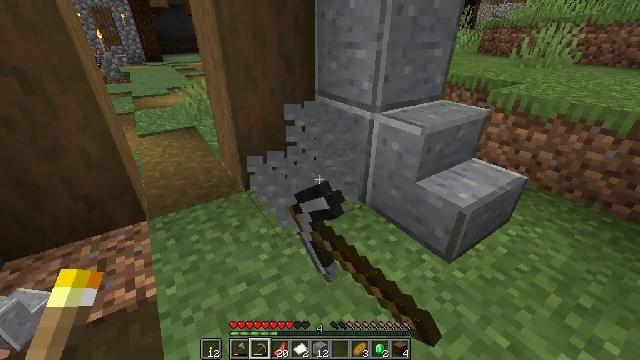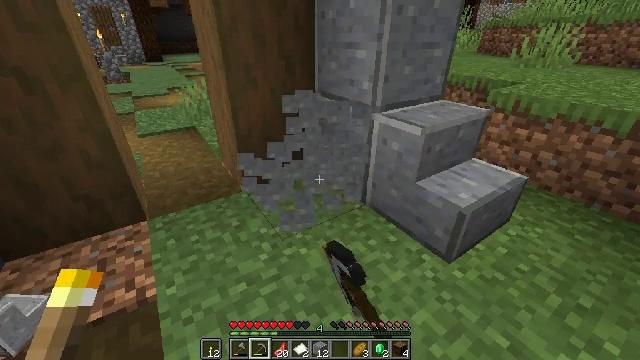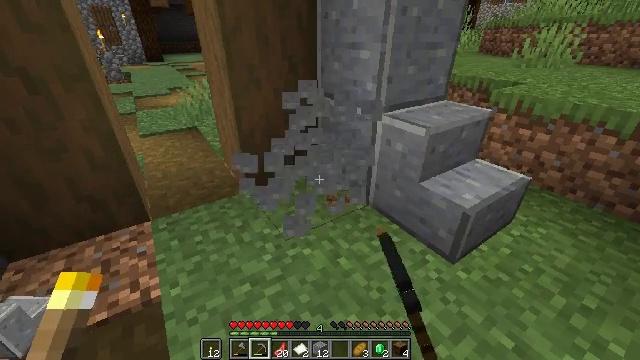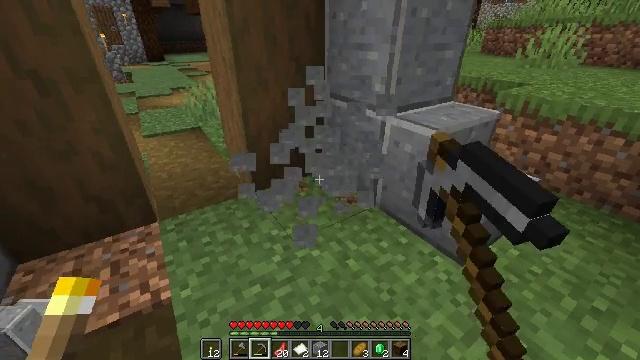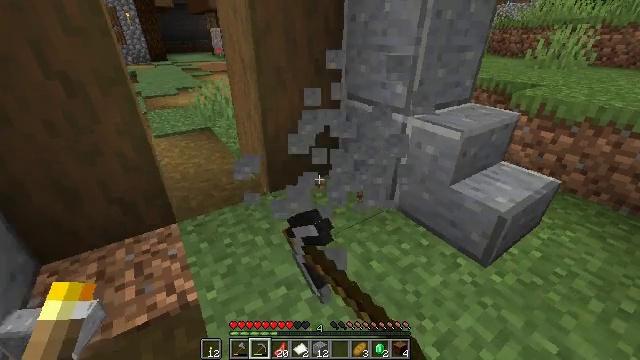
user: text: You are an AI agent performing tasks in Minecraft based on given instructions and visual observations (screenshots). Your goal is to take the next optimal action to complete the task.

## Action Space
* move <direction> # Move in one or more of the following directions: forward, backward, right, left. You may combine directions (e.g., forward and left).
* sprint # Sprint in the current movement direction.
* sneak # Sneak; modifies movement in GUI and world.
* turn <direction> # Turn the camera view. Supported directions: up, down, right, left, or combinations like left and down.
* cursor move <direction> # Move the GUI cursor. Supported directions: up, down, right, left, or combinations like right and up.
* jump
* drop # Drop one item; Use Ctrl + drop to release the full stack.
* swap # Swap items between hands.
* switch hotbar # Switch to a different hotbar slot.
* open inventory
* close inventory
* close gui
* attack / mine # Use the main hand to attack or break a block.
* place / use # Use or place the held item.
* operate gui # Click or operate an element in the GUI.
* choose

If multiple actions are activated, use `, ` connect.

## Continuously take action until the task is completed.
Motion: motion action
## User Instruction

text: Collect the polished andesite stairs.
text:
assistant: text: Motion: attack / mine
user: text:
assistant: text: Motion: move left, attack / mine
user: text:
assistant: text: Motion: move left, attack / mine
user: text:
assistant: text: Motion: move left, attack / mine
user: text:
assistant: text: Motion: attack / mine